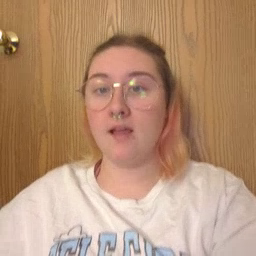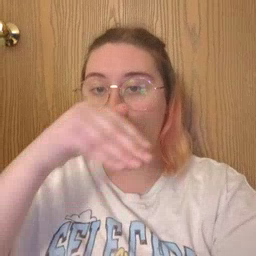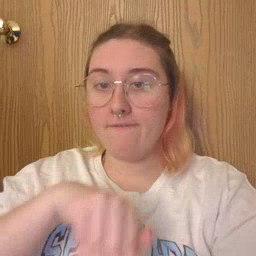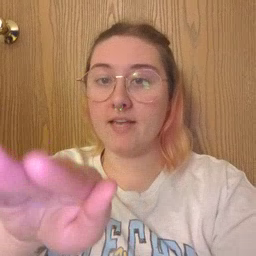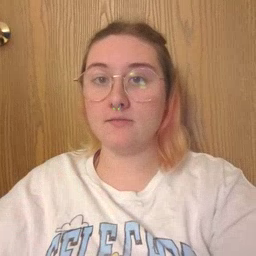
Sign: elephant